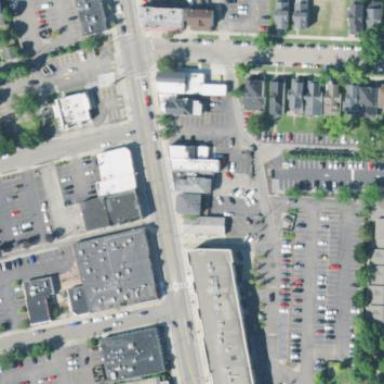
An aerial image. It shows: Retail area.